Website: home-depot
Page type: delivery-shipping
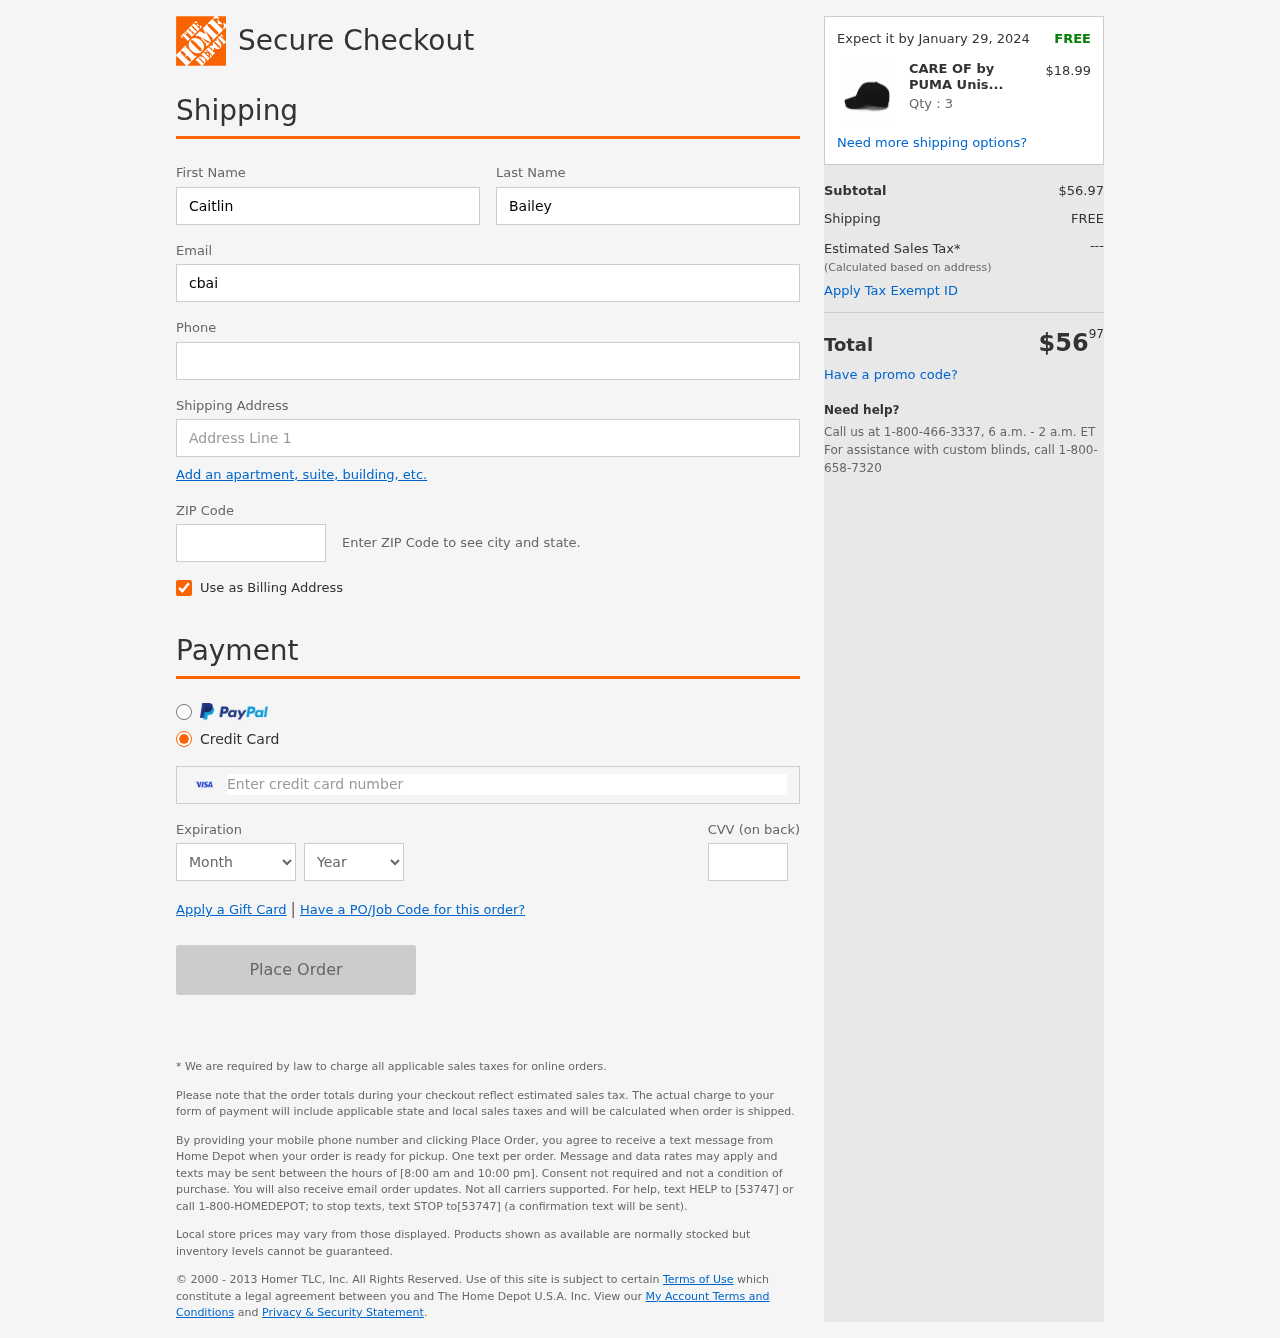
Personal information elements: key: PII_CARD_CVV
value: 211
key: PII_CARD_EXPIRY_MONTH
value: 04
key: PII_CARD_EXPIRY_YEAR
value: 30
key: PII_CARD_NUMBER
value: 4377 8418 6431 1307
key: PII_EMAIL
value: cbailey@yahoo.com
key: PII_FIRSTNAME
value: Caitlin
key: PII_LASTNAME
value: Bailey
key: PII_PHONE
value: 9993675757
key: PII_POSTCODE
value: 16055
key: PII_STREET
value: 0785 Richard Harbors Suite 172
Product elements: key: PRODUCT1_NAME
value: CARE OF by PUMA Unisex Stretch Fit Sports Cap, Black, S/M
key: PRODUCT1_PRICE
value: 18.99
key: PRODUCT1_QUANTITY
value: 3
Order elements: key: ORDER_DELIVERY_DATE
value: Expect it by January 29, 2024
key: ORDER_SUBTOTAL
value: $56.97
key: ORDER_SHIPPING_COST
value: FREE
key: ORDER_TOTAL
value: $5697